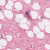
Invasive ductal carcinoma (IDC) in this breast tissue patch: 0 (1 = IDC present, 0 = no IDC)